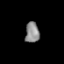
Tissue: prostate
Cell type: T cells
Senescence score: 0.2559
Nuclear area (px): 284
Mean DAPI intensity: 138.644